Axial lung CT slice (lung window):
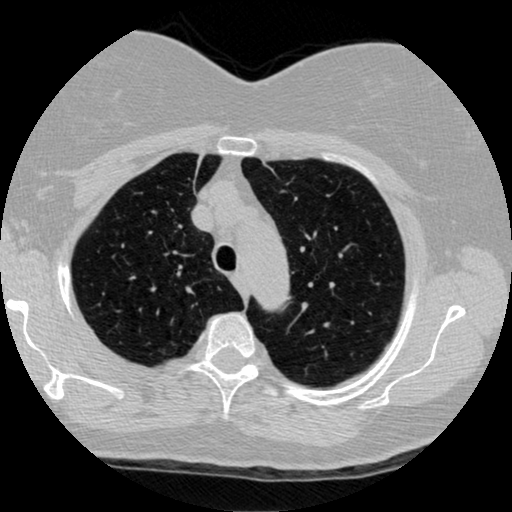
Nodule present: no